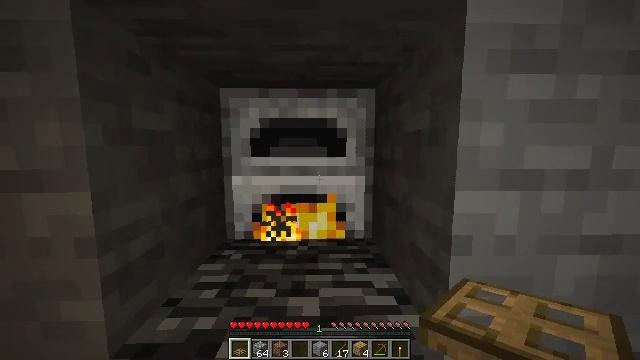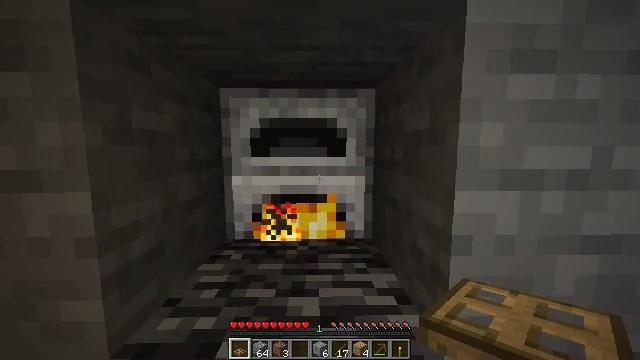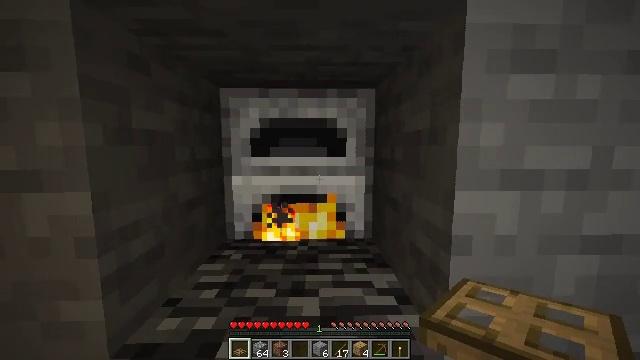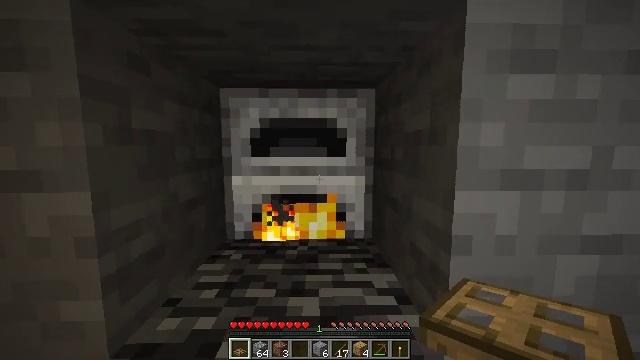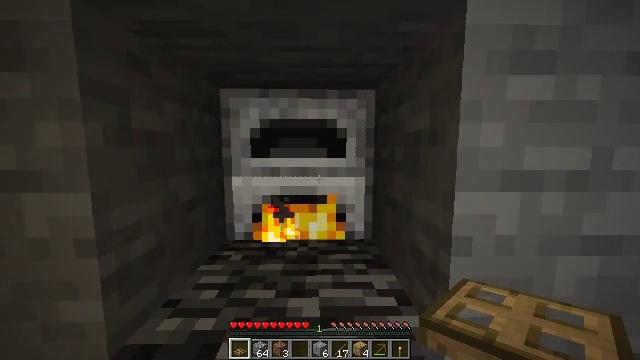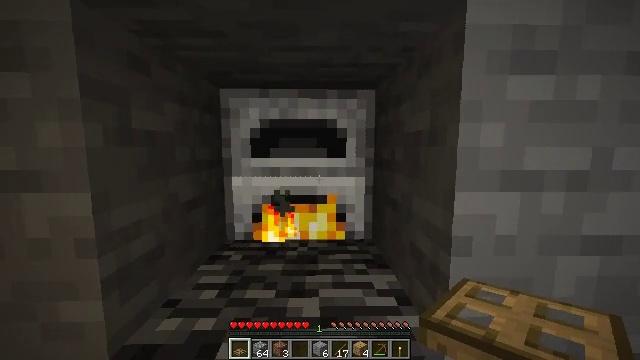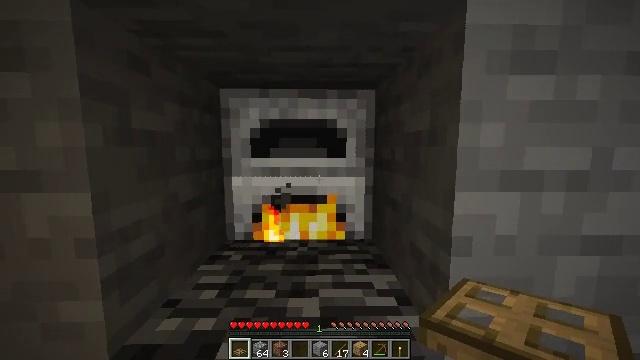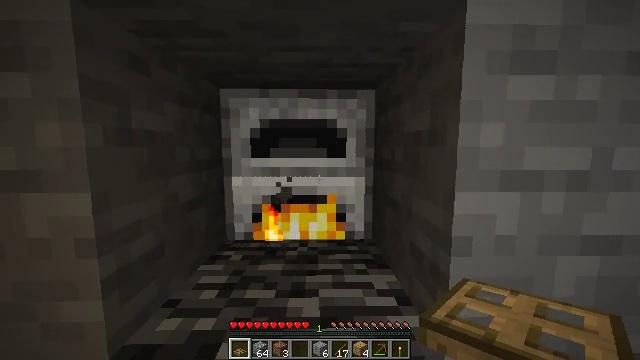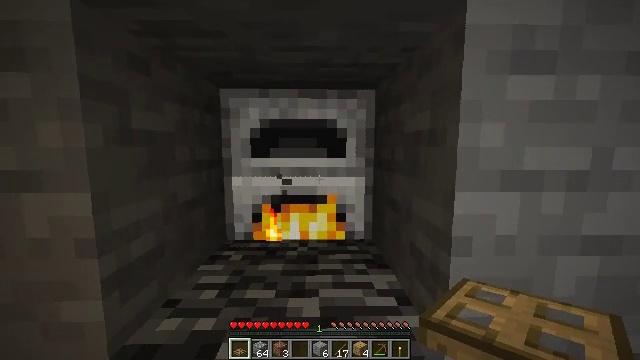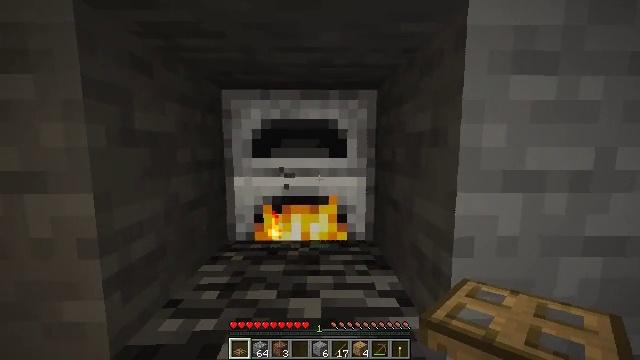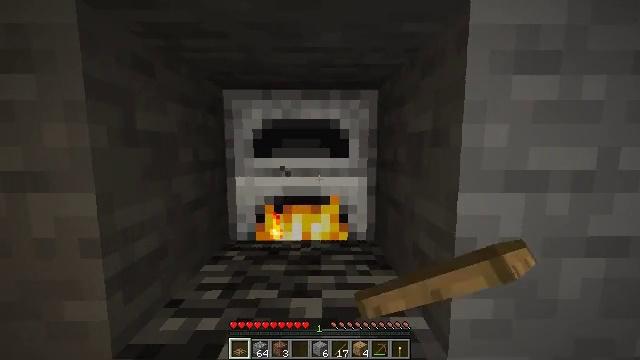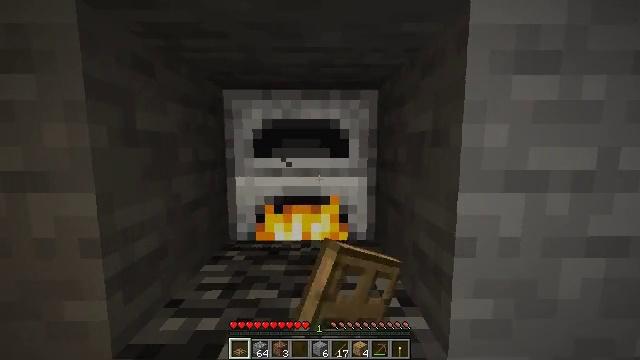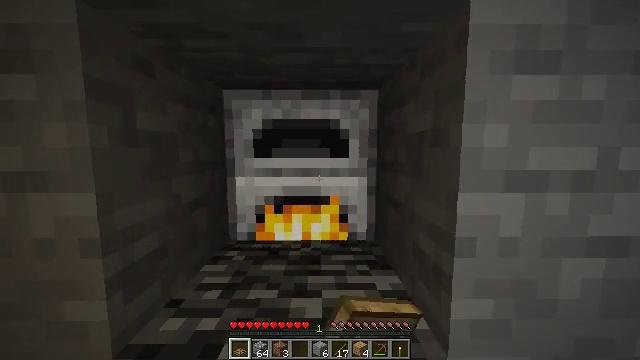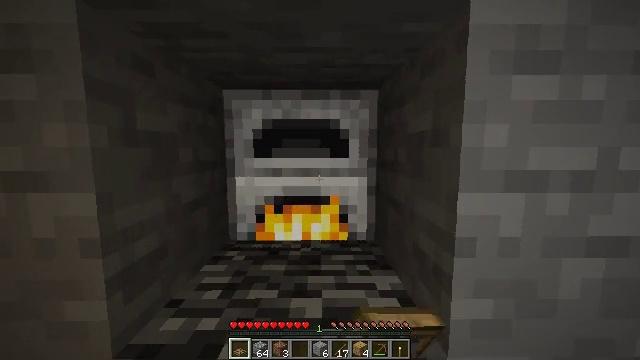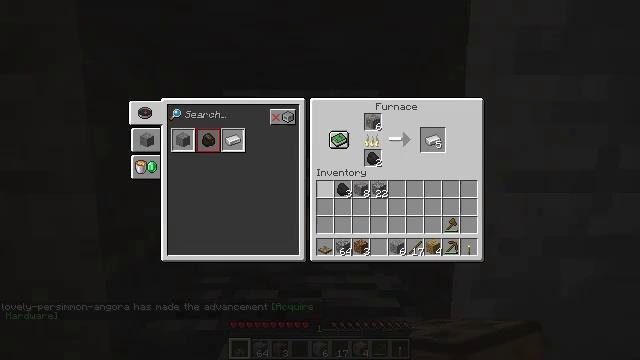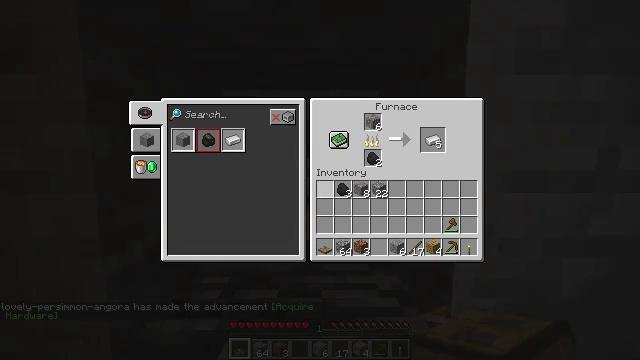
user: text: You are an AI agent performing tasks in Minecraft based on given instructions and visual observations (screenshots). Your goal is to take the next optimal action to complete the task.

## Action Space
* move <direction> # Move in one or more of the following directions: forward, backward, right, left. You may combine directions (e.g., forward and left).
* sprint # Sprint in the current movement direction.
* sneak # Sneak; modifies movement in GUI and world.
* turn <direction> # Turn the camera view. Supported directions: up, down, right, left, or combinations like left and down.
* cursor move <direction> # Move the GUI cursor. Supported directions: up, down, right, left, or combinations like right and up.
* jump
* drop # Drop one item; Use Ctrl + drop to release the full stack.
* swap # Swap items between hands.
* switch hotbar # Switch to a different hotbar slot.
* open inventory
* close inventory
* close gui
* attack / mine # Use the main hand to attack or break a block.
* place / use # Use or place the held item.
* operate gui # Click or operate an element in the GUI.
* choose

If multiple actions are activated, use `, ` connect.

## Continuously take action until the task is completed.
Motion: motion action
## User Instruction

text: Transform iron ore into an iron ingot using the furnace.
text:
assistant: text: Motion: no_op
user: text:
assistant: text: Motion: no_op
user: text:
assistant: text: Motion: no_op
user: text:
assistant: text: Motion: no_op
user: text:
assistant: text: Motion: no_op
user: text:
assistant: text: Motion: no_op
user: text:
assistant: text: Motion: no_op
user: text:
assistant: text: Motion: no_op
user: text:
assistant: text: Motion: use / place
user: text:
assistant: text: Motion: use / place
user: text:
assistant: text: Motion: use / place
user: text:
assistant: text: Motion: use / place
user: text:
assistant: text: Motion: no_op
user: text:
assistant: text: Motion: open gui
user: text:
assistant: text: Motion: no_op
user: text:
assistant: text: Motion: no_op
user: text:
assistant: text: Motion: no_op
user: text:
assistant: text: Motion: no_op
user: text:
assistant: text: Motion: no_op
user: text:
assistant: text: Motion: no_op
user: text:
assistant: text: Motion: no_op
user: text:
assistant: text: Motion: no_op
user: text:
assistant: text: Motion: cursor move right and up
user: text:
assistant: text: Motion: cursor move right and up
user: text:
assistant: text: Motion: cursor move right
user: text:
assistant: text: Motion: no_op
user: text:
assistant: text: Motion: no_op
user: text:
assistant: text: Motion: no_op
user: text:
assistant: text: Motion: no_op
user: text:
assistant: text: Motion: no_op